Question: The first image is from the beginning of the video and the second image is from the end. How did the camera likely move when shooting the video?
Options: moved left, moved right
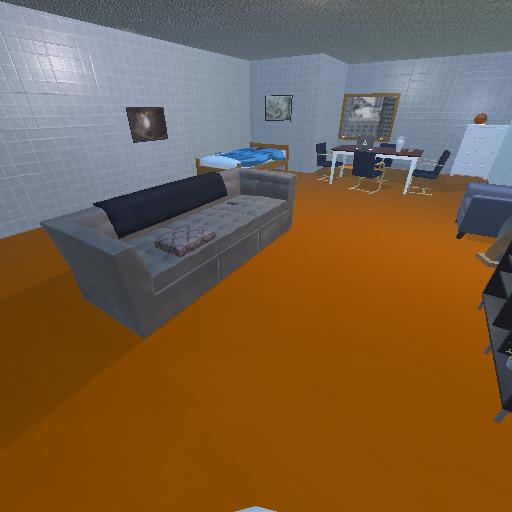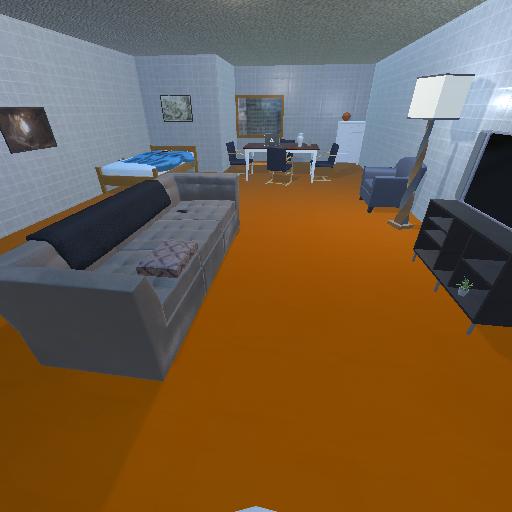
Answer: moved left